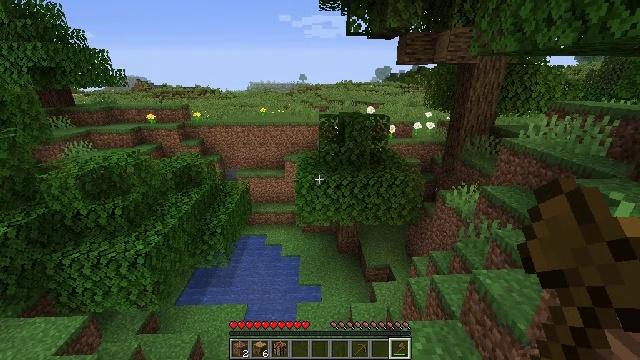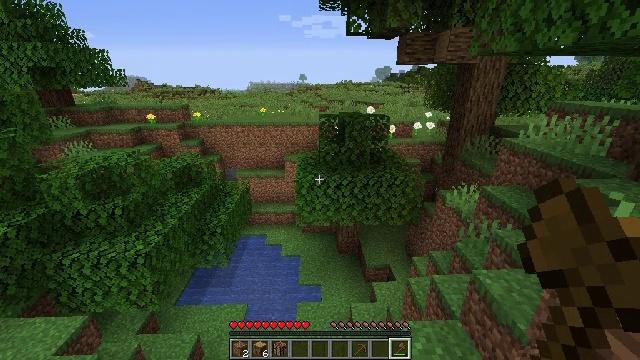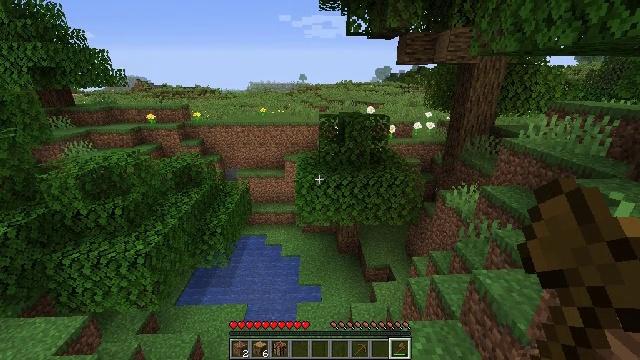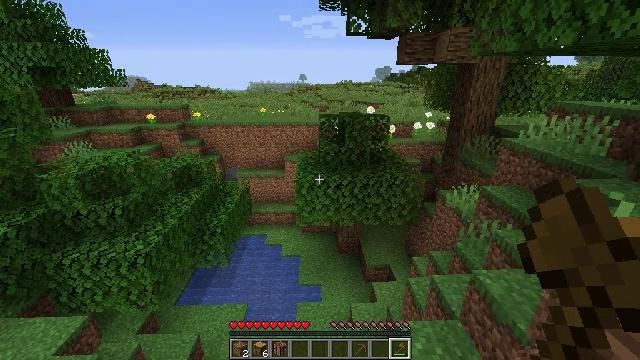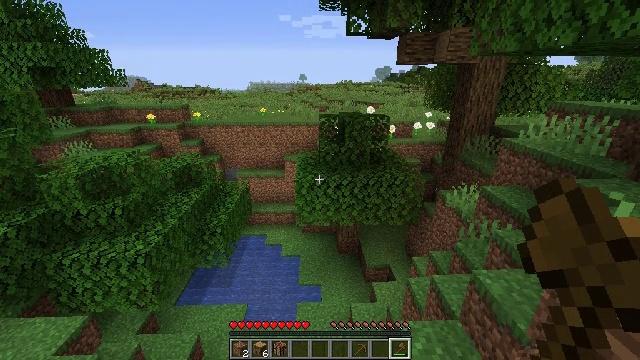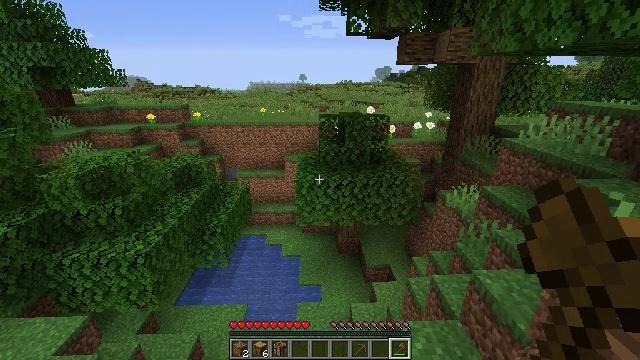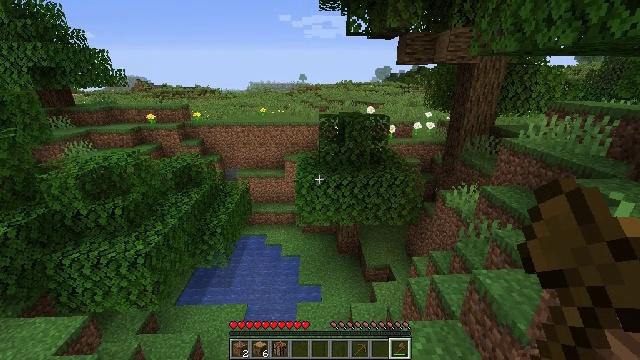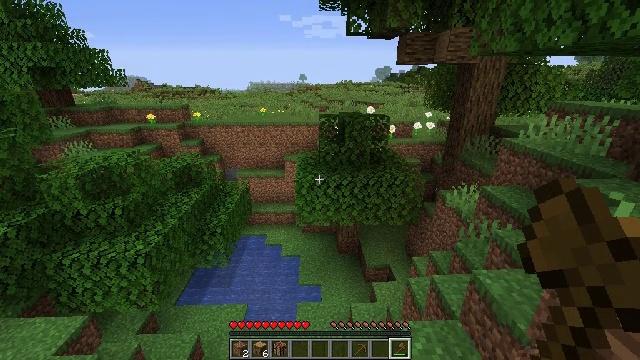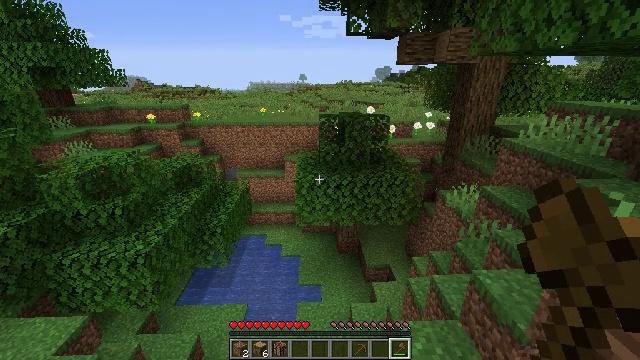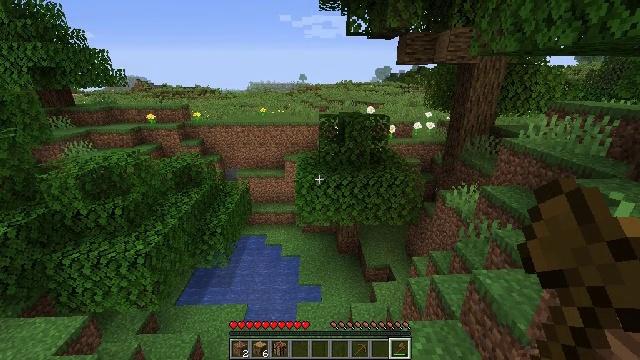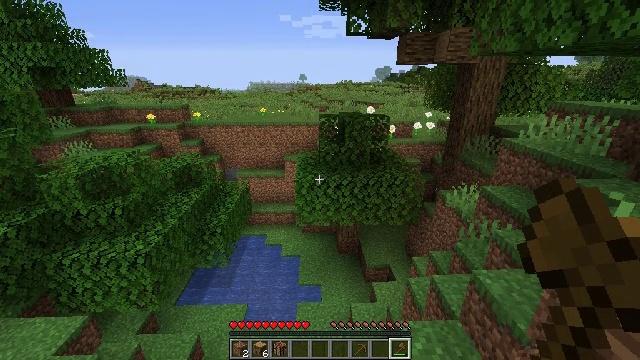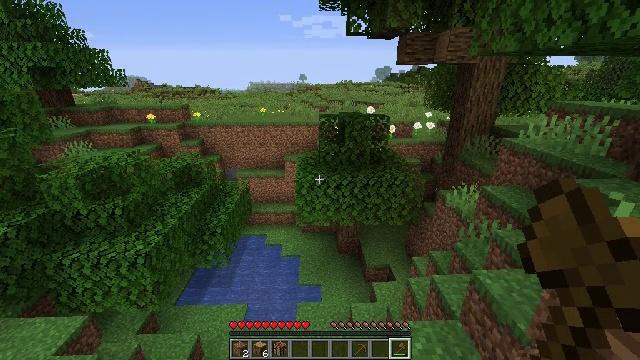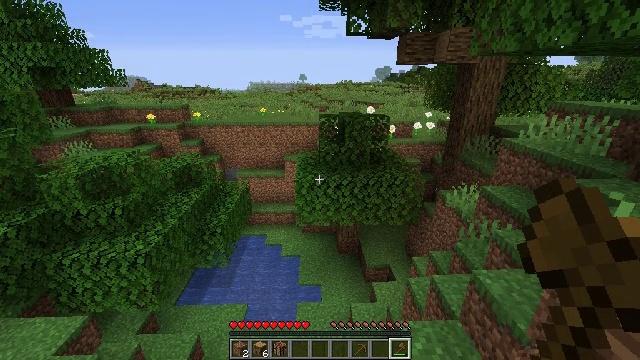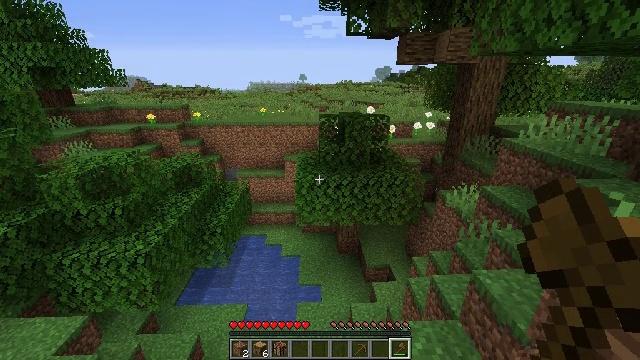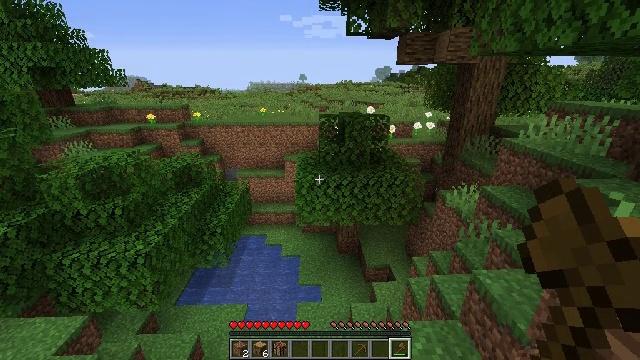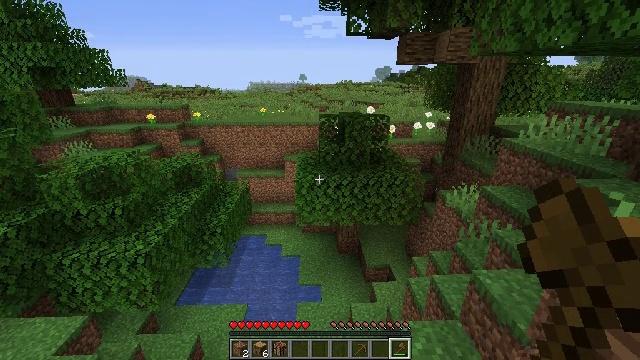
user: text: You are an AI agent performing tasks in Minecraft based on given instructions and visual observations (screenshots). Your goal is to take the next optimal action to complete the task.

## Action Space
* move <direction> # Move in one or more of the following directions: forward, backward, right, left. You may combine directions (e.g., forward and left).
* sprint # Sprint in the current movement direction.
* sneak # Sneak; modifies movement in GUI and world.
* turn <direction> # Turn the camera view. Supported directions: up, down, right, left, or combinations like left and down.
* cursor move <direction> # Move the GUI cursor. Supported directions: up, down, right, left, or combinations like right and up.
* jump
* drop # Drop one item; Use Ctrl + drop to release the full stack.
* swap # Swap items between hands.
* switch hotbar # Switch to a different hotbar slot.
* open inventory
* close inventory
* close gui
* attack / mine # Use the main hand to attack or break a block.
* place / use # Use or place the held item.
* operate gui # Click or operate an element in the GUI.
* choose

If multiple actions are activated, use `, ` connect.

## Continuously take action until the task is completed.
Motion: motion action
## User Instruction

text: Reclaim the grass path segment.
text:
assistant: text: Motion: no_op
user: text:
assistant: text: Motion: no_op
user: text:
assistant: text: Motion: no_op
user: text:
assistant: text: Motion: no_op
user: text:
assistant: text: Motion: no_op
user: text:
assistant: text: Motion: no_op
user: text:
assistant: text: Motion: no_op
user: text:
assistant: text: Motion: no_op
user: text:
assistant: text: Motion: no_op
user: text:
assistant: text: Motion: no_op
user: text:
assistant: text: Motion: no_op
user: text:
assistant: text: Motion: no_op
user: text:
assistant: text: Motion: no_op
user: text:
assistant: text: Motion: no_op
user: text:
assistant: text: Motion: no_op
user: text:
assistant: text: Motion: no_op
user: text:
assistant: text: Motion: no_op
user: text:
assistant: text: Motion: no_op
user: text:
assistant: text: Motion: no_op
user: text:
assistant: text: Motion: no_op
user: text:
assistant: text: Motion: move left
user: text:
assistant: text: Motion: move left
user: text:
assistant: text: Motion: move left
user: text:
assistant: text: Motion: move left
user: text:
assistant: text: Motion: move left
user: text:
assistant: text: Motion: move left
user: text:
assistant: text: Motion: move left
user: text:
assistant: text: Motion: move left
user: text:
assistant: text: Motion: move left
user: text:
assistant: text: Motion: move left